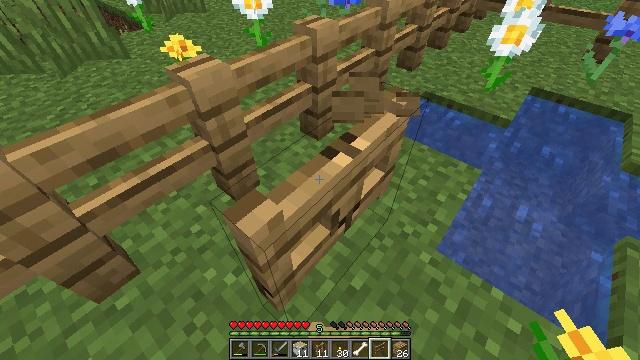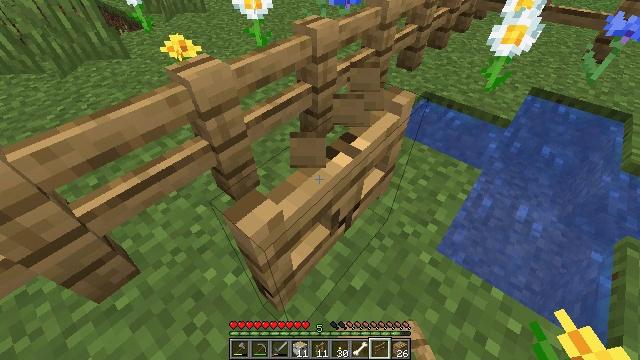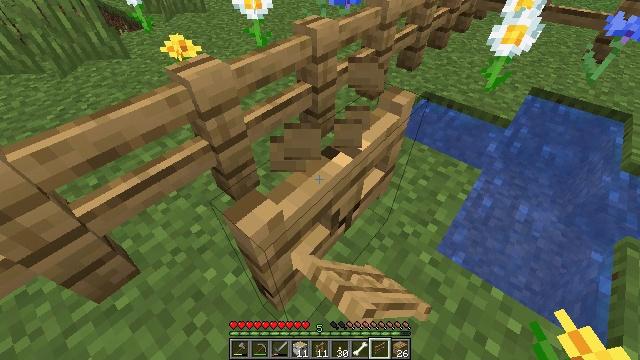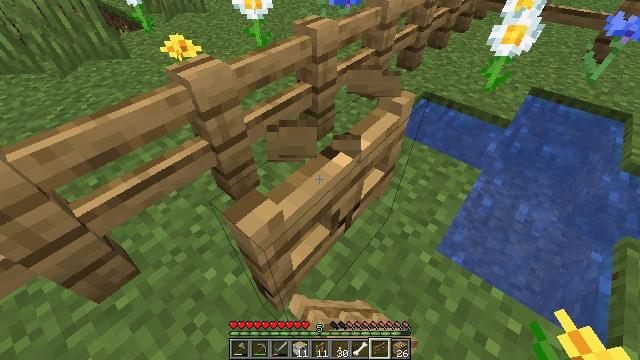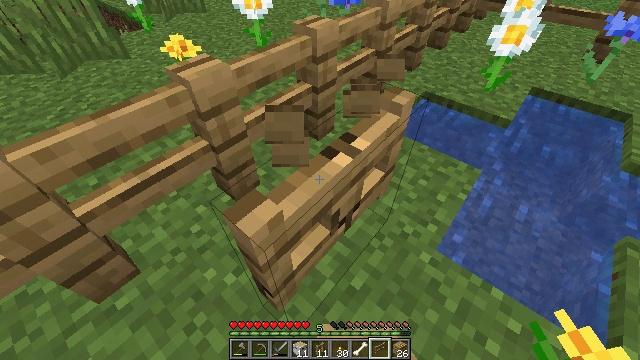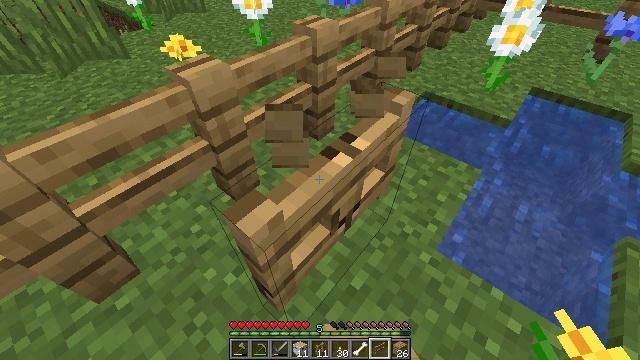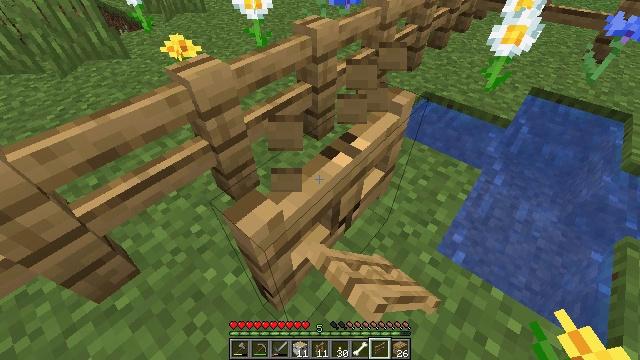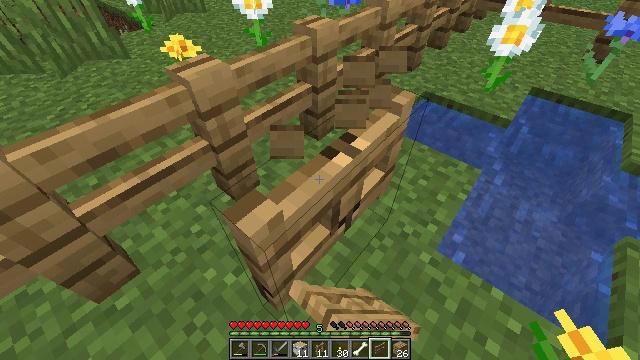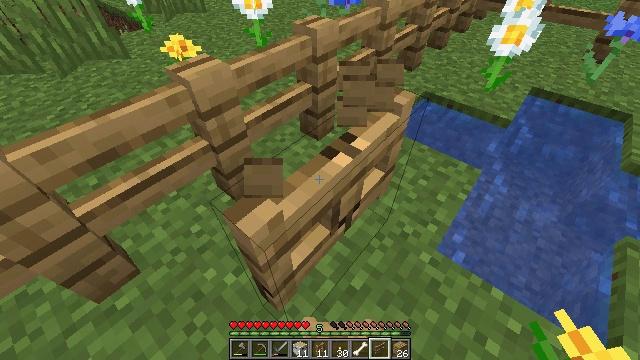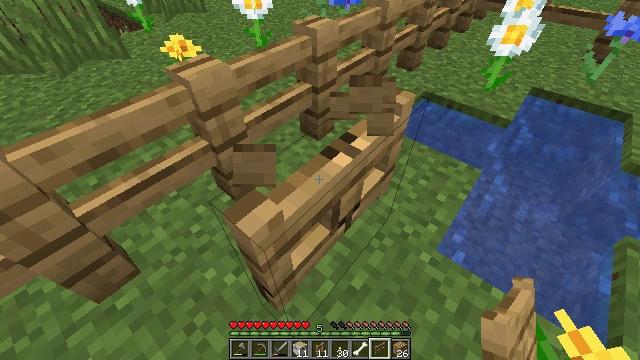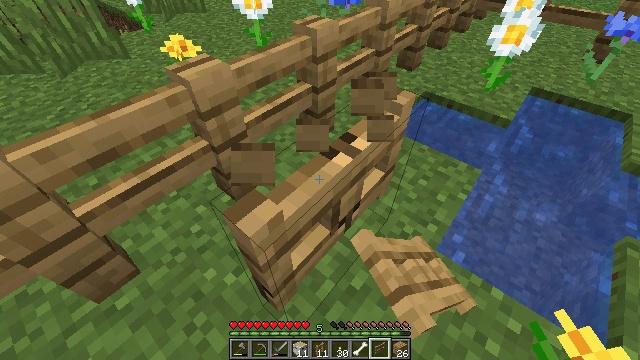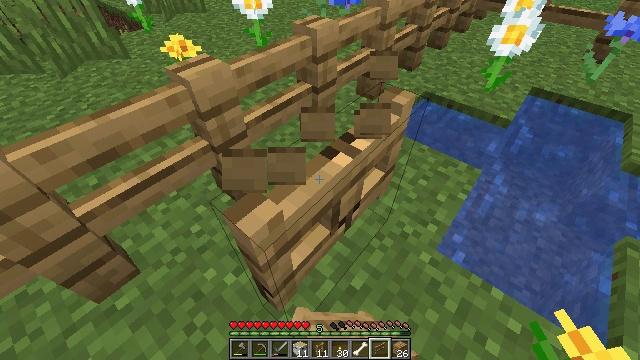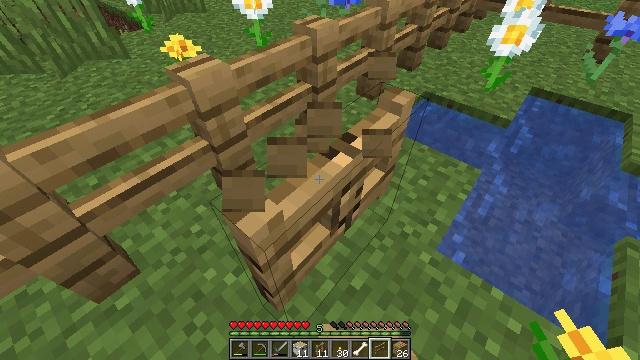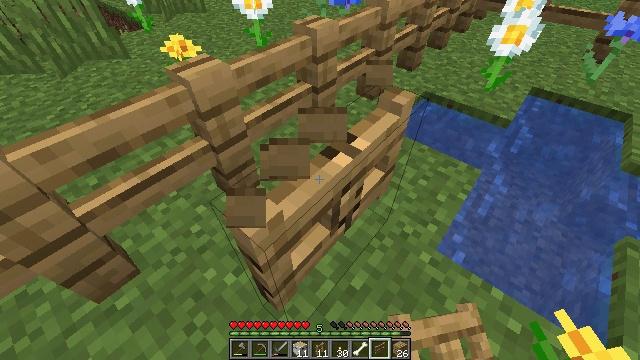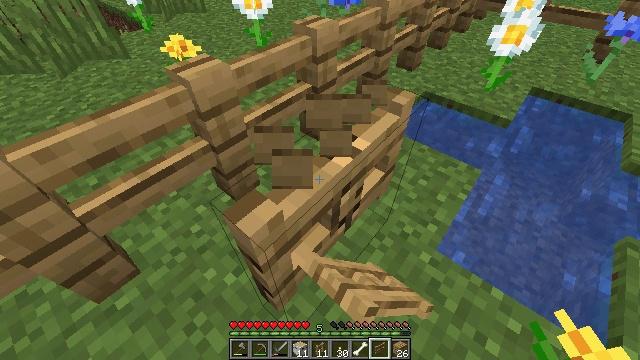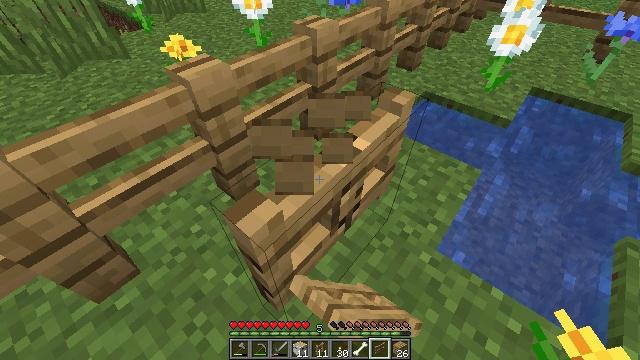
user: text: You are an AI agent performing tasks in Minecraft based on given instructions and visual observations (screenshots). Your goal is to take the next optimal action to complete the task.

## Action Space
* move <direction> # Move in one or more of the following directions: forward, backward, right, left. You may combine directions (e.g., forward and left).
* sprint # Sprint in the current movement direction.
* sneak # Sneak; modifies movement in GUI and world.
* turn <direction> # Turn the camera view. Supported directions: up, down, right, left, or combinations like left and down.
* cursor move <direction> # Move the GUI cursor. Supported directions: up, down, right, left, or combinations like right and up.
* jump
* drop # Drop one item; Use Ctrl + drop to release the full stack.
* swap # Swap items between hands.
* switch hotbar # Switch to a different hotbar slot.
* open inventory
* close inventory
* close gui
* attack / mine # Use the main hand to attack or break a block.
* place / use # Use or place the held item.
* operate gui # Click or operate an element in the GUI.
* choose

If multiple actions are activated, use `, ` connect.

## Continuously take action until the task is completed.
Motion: motion action
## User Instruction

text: Recycle the oak fence gate into your inventory.
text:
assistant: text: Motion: attack / mine
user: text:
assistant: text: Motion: attack / mine
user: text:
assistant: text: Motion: attack / mine
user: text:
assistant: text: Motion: attack / mine
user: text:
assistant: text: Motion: attack / mine
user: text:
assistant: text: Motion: attack / mine
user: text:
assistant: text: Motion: attack / mine
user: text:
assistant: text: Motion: attack / mine
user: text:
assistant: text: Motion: attack / mine
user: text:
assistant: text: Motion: attack / mine
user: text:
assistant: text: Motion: attack / mine
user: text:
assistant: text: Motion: attack / mine
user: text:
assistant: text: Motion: attack / mine
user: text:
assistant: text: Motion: attack / mine
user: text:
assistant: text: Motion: attack / mine
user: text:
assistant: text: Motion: attack / mine
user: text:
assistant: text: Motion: attack / mine
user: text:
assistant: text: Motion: attack / mine
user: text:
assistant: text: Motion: attack / mine
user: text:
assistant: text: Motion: attack / mine
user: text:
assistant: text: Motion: attack / mine
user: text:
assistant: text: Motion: attack / mine
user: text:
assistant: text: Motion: attack / mine
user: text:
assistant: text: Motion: attack / mine
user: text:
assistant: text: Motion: attack / mine
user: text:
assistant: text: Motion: attack / mine
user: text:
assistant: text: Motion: attack / mine
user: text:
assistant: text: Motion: attack / mine
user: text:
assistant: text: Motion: attack / mine
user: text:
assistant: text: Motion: attack / mine